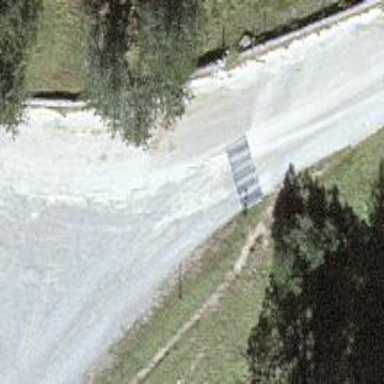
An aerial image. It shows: Cattle grid.